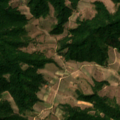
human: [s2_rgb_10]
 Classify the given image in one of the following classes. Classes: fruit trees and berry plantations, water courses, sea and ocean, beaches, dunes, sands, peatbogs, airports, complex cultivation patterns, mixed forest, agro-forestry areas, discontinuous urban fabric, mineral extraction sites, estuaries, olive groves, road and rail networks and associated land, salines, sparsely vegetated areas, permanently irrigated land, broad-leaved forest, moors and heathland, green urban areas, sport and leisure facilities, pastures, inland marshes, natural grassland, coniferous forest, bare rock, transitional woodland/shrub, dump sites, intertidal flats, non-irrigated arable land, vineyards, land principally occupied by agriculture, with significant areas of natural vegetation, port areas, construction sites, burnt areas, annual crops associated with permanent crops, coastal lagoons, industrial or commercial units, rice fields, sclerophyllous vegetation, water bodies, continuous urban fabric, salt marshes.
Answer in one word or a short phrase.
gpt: complex cultivation patterns, broad-leaved forest